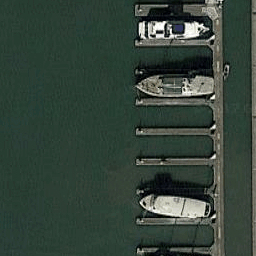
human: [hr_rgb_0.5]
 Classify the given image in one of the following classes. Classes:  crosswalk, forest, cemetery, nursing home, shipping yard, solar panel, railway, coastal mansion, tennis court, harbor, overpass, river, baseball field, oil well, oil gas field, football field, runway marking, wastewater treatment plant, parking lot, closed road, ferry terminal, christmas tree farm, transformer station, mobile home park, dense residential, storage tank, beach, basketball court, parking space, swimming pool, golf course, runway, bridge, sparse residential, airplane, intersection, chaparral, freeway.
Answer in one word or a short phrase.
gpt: harbor